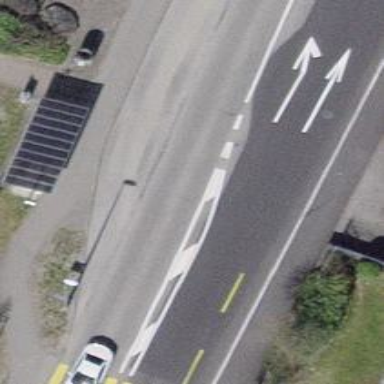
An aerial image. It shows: Bus stop with designated public transport stop position.